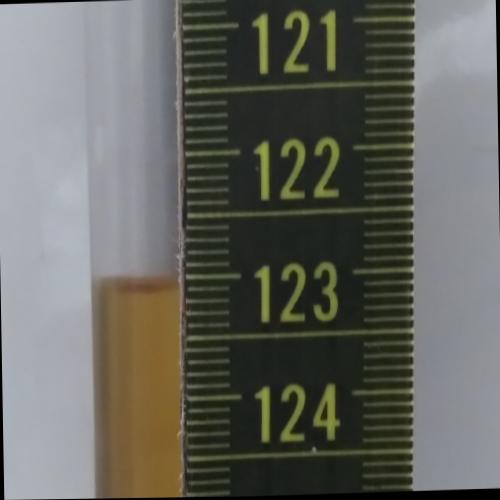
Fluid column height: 123.1 cm